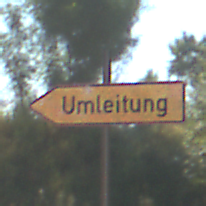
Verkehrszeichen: UmleitungswegweiserLinksweisend
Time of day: MorningAfternoon
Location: Outdoor (Nature)
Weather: Clear
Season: Summer
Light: Natural